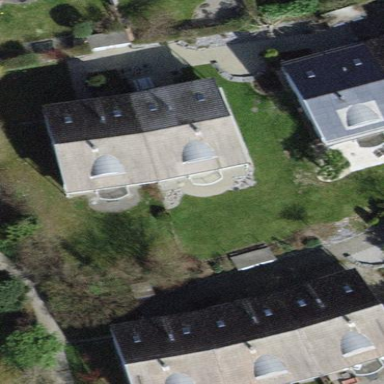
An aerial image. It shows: Semi-detached house.